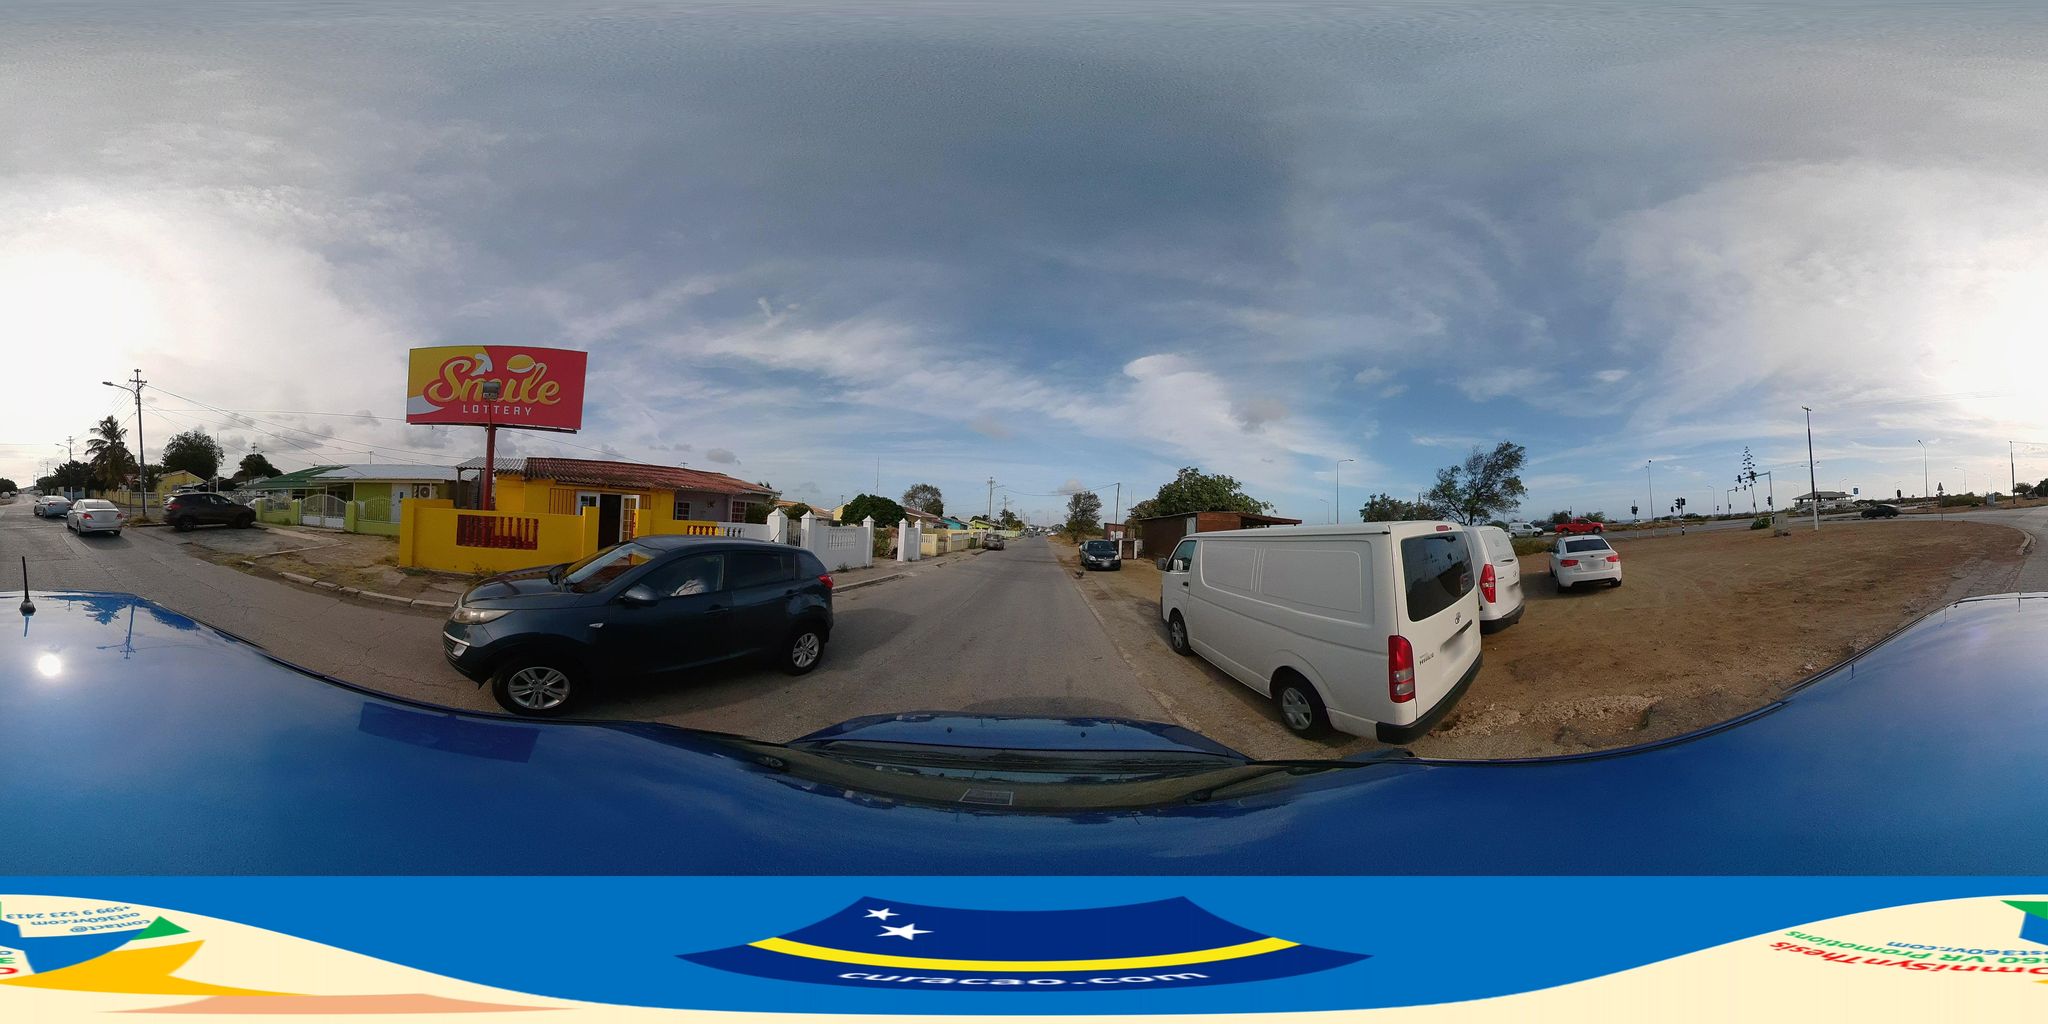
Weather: snowy
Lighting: day
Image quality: slightly poor
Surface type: cycling surface
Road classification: residential
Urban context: suburban or peri-urban
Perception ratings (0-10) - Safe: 3.02, Lively: 4.74, Beautiful: 4.16, Boring: 6.79, Depressing: 5.63, Wealthy: 4.96